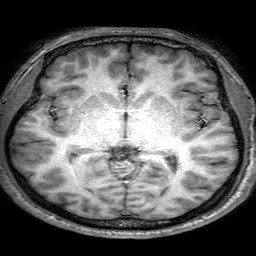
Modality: T1w
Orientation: coronal
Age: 21
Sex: male
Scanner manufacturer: philips
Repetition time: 0.008913 s
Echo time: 0.0046 s